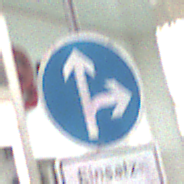
Verkehrszeichen: VorgeschriebeneFahrtrichtungGeradeausOderRechts
Zusatzzeichen unten: BesondereFahrzeugeUndTransportgueter3
Umgebung: Outdoor, Urban
Tageszeit: Midday
Wetter: Overcast
Licht: Natural
Jahreszeit: NotSpecified
Kontrast: LowContrast